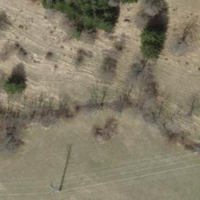
EUNIS habitat code: 24
Species observed at this site:
Allium carinatum